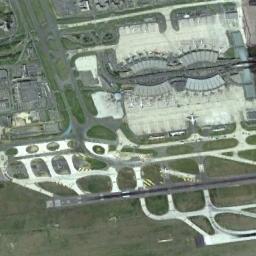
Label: airport